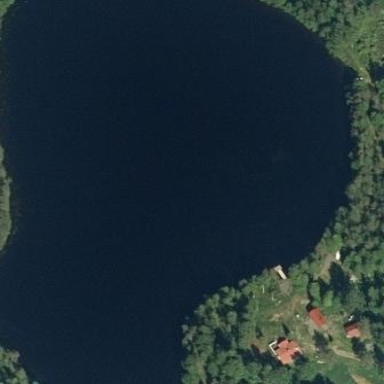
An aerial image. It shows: Serene lake.